Frequency: 65000
Velocity: 0,2015
Power: 22,7
Pulse duration: 0,0000001
Pass count: 1
Magnification: 10
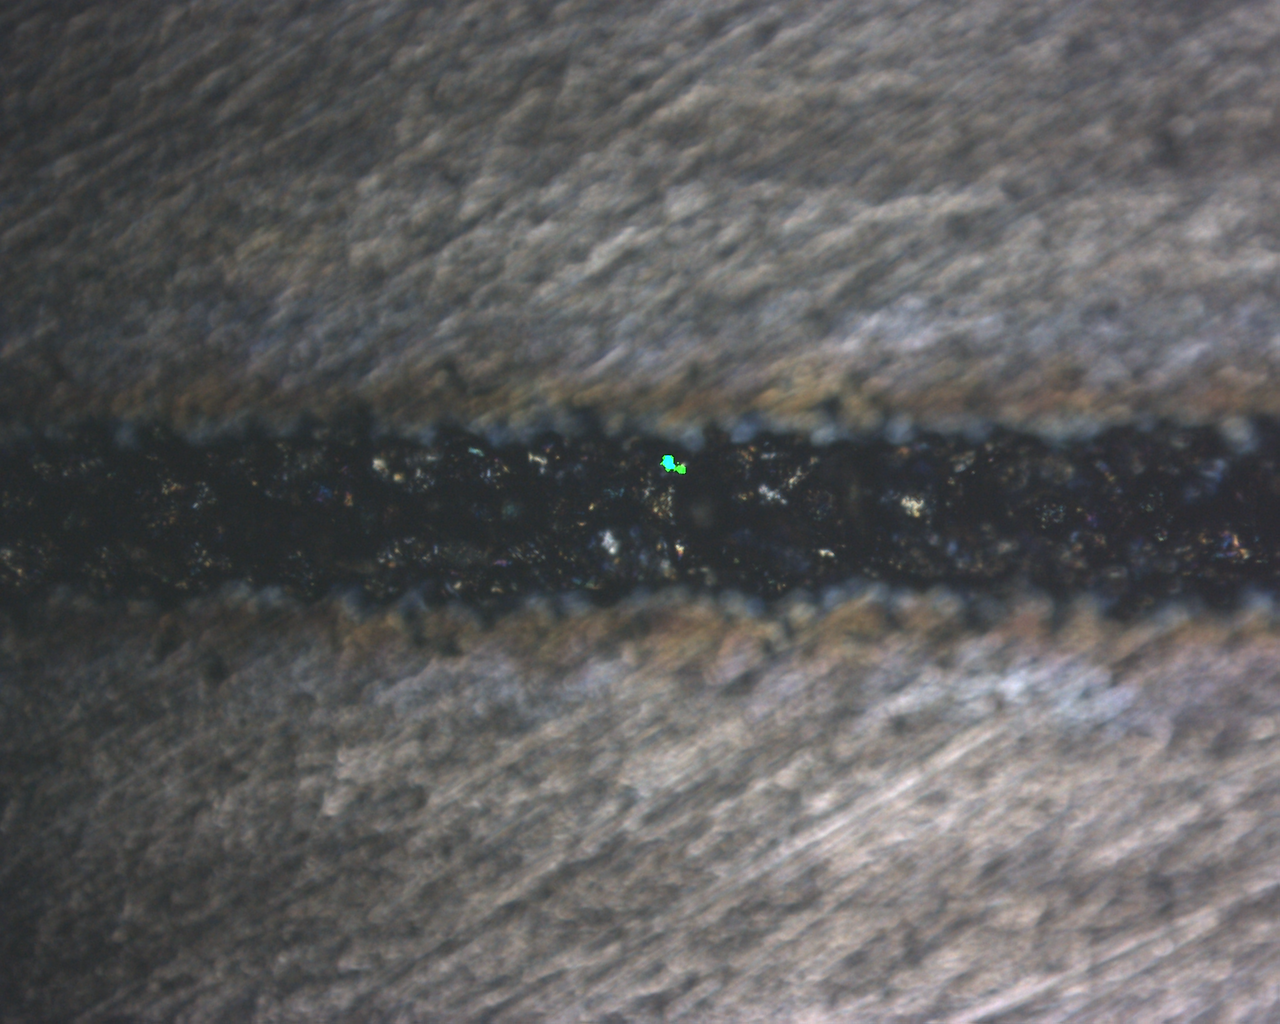
Measured width: 146.3073
Other width: 62.071